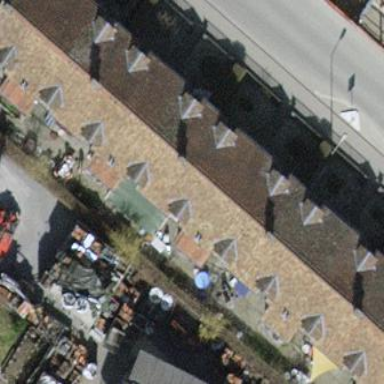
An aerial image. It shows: Terrace building.